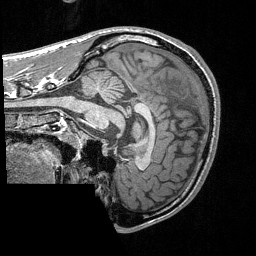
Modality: T1w
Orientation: sagittal
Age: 19
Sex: female
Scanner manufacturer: siemens
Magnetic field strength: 3 T
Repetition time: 1.64 s
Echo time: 0.00234 s